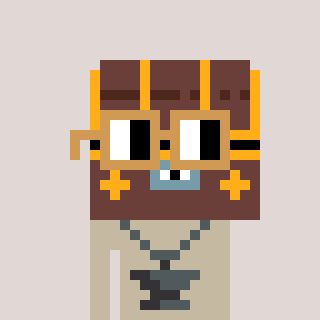
a pixel art character with square brown glasses, a treasure chest-shaped head and a bege-colored body on a warm background